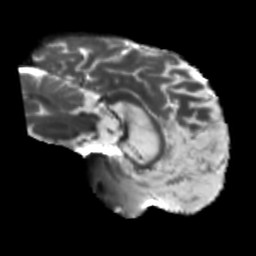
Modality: T2w
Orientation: sagittal
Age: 56
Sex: male
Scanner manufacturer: siemens
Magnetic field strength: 3 T
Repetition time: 5.47 s
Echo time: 0.0854 s